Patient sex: M
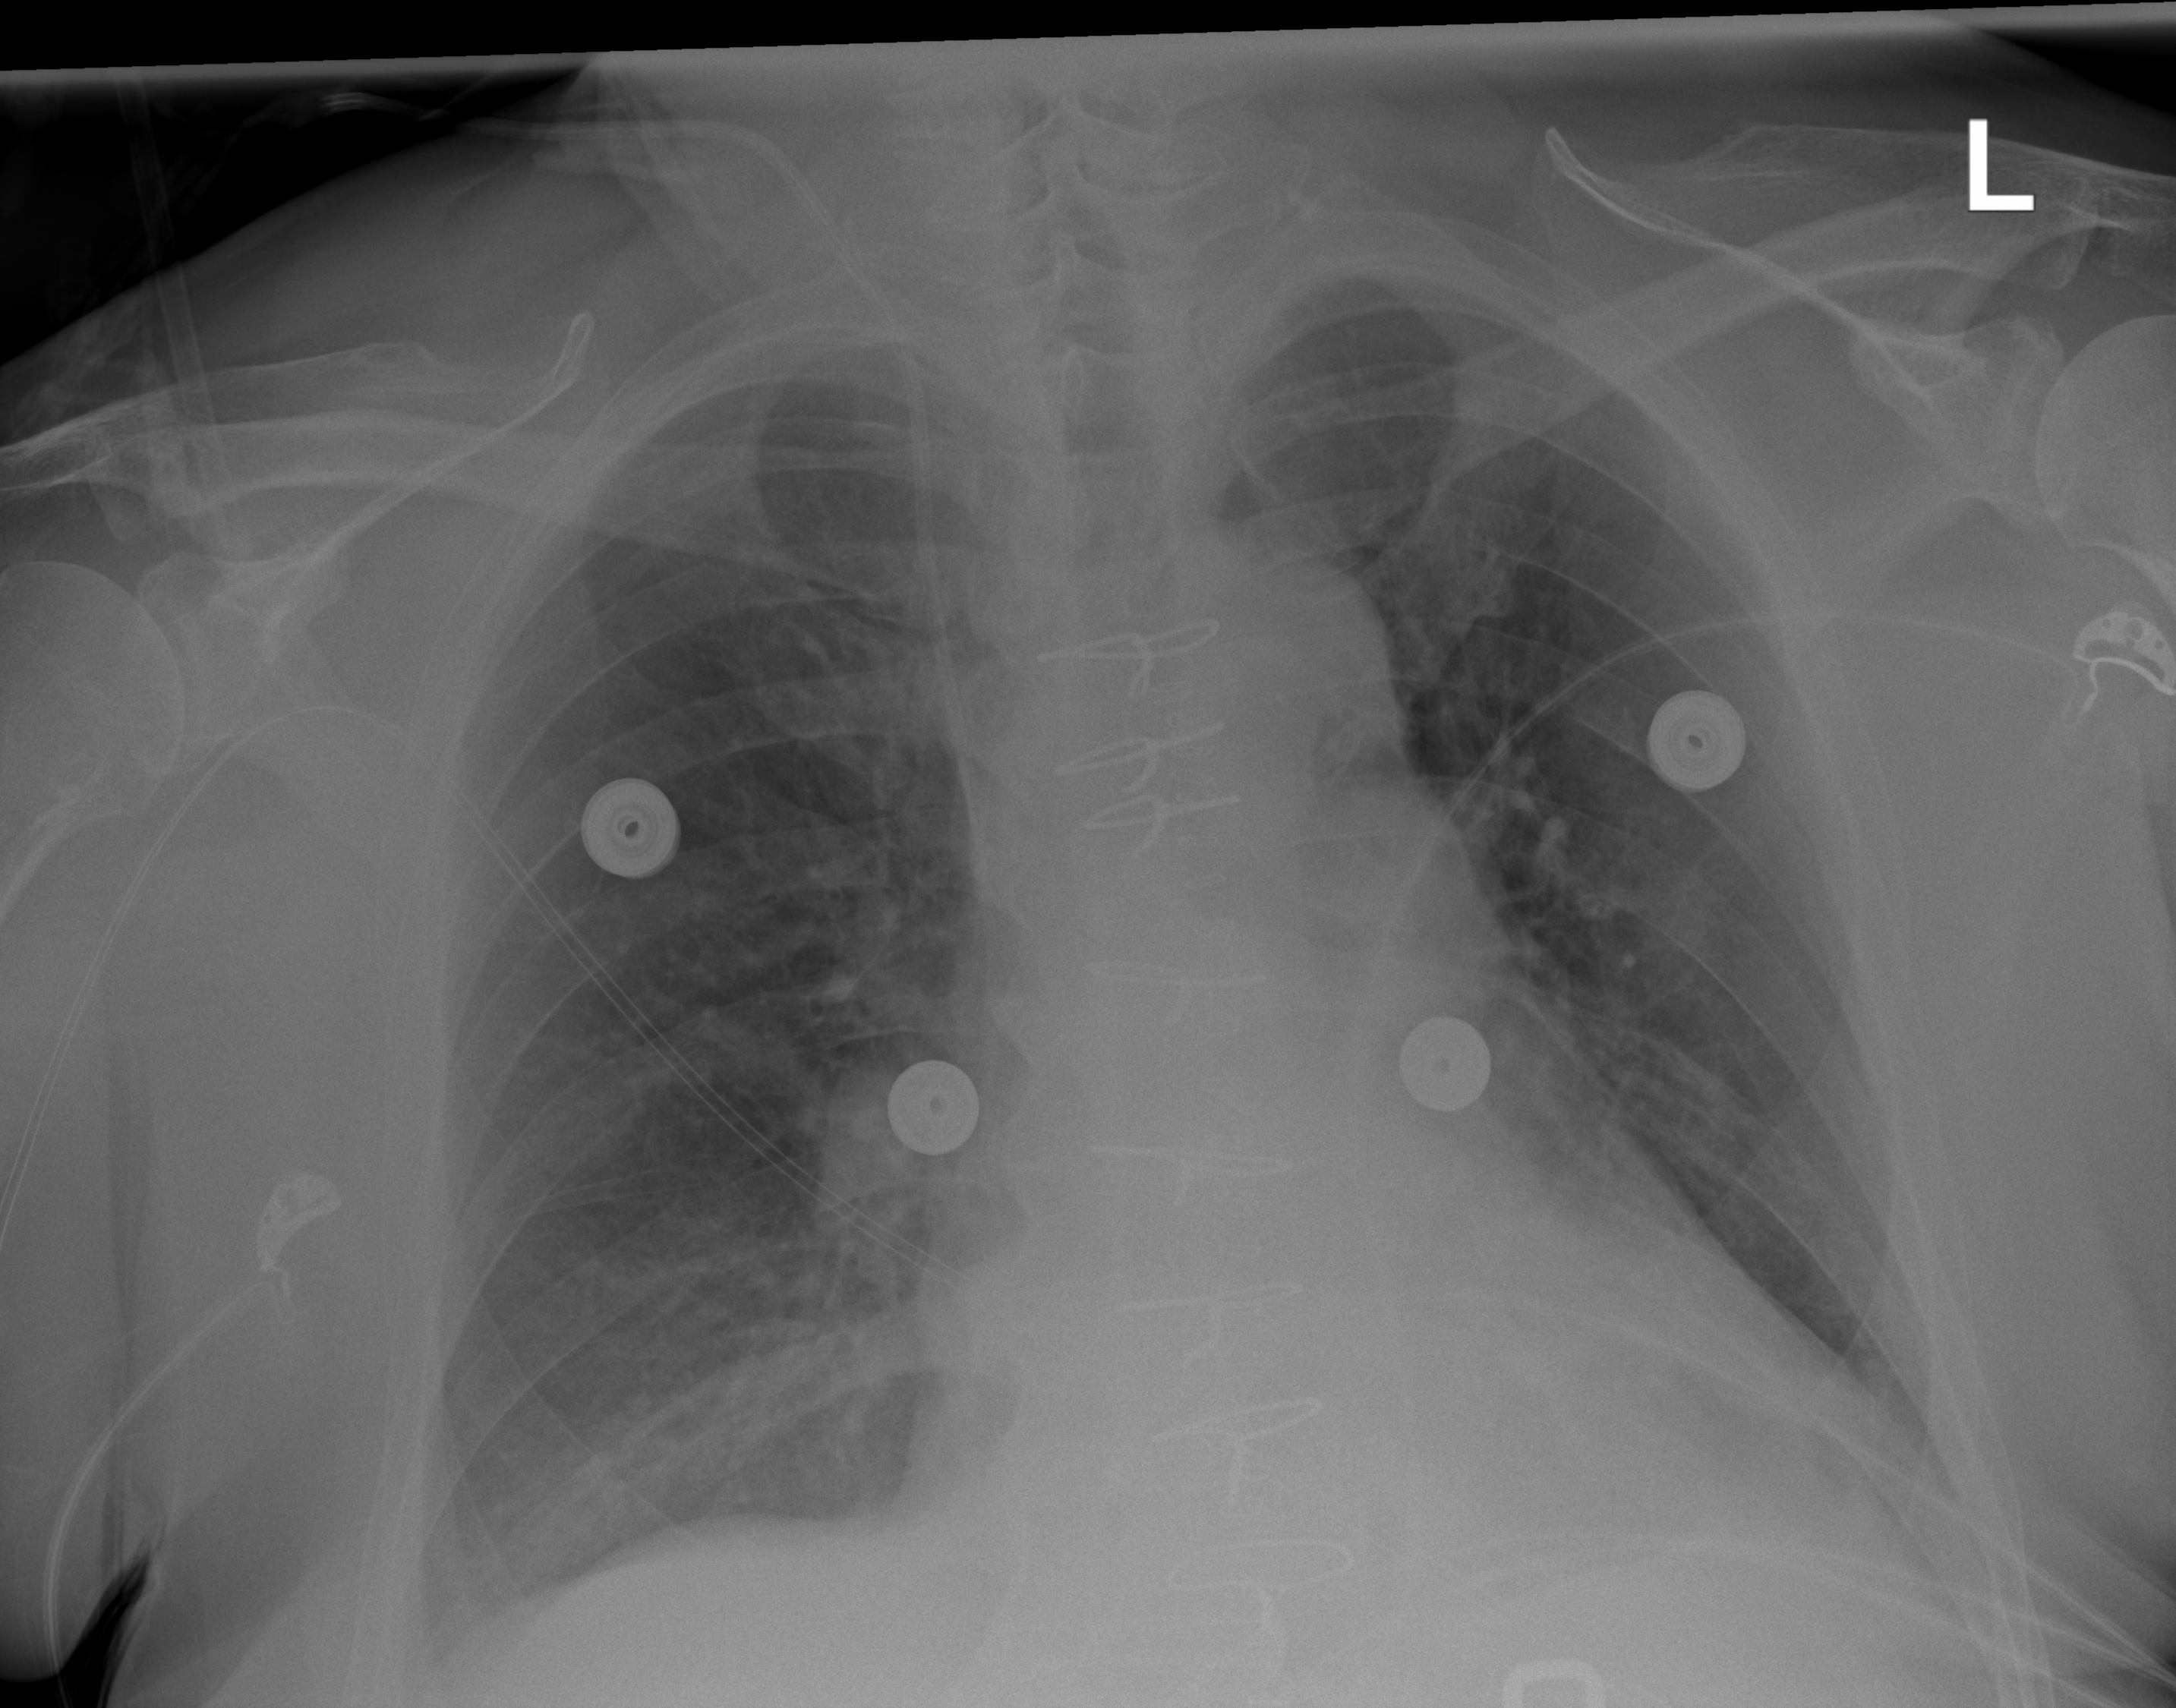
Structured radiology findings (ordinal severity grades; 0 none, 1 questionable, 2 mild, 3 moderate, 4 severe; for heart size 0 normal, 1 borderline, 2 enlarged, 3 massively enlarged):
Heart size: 1
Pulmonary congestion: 0
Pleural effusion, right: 1
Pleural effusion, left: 0
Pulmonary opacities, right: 0
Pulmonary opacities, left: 0
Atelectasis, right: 2
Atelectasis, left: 0